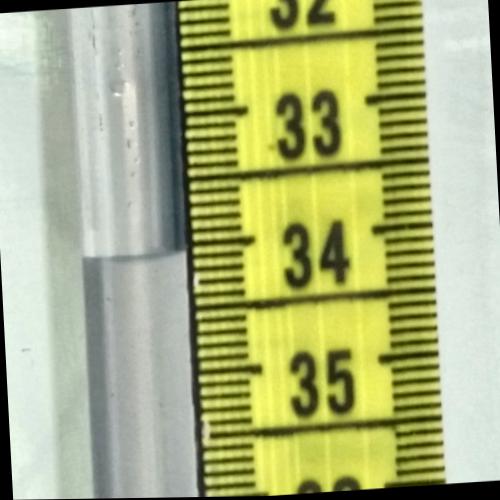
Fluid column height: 34.1 cm